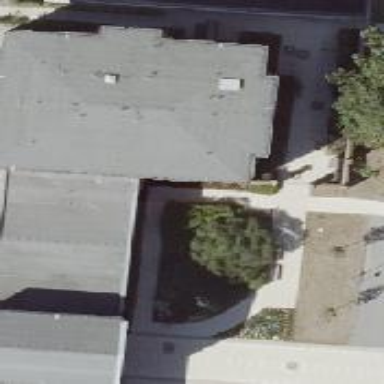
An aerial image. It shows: Hospital with hipped roof made of tar paper.